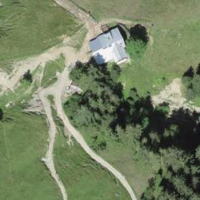
EUNIS habitat code: 23
Species observed at this site:
Motacilla cinerea
Anthus trivialis
Turdus philomelos
Linaria cannabina
Troglodytes troglodytes
Pyrrhula pyrrhula
Turdus viscivorus
Fringilla coelebs
Sylvia atricapilla
Carduelis carduelis
Turdus merula
Phylloscopus collybita
Parus major
Erithacus rubecula
Milvus migrans
Garrulus glandarius
Motacilla alba
Periparus ater